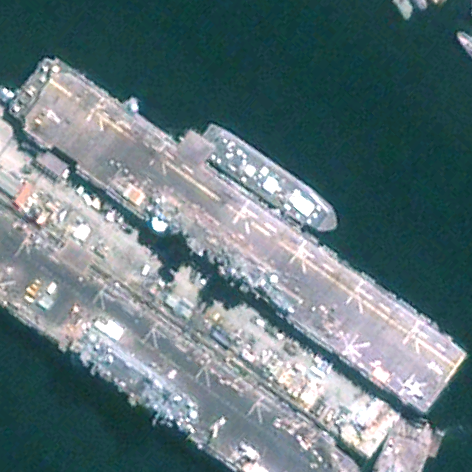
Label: assault